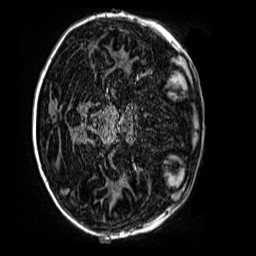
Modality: MP2RAGE
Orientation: axial
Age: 11
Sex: male
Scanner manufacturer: siemens
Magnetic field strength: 3 T
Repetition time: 4 s
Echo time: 0.00299 s